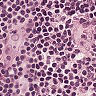
Metastatic tissue present: no